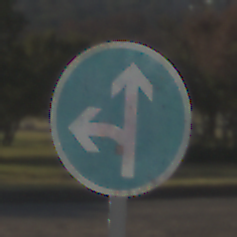
Verkehrszeichen: VorgeschriebeneFahrtrichtungGeradeausOderLinks
Umgebung: Outdoor, Nature
Tageszeit: SunriseSunset
Wetter: Clear
Licht: Natural
Jahreszeit: NotSpecified
Kontrast: HighContrast